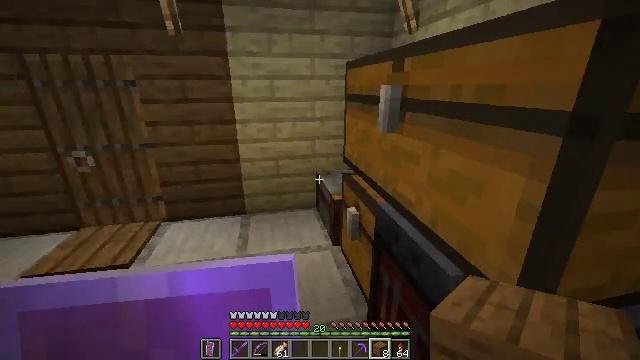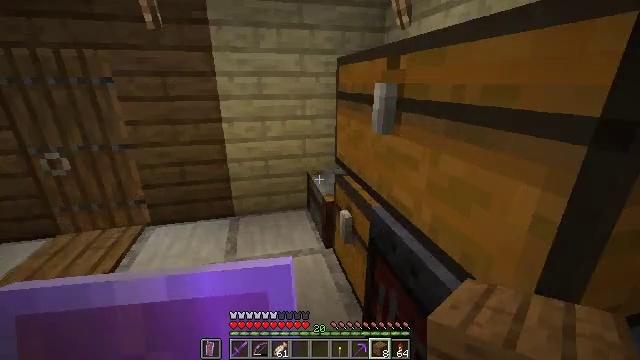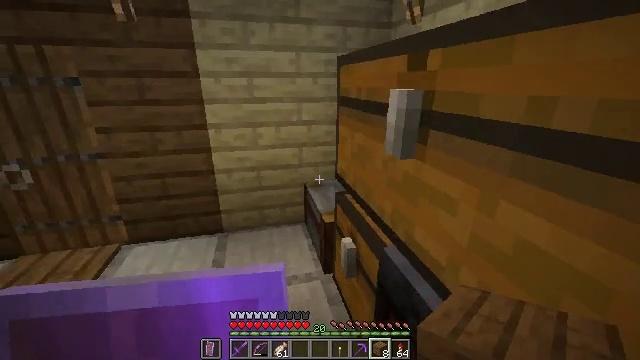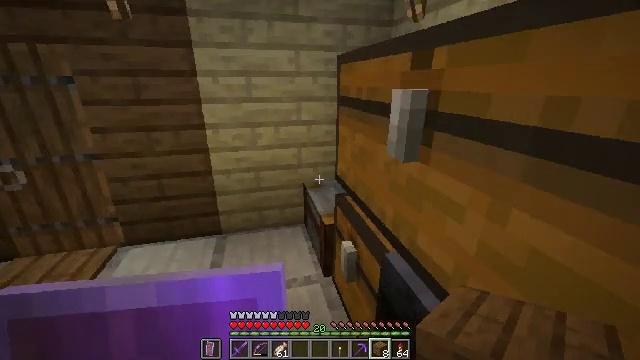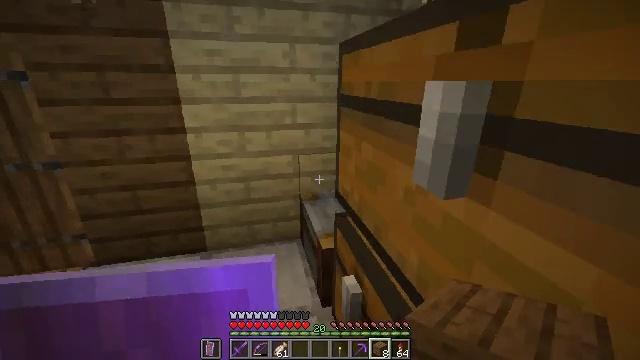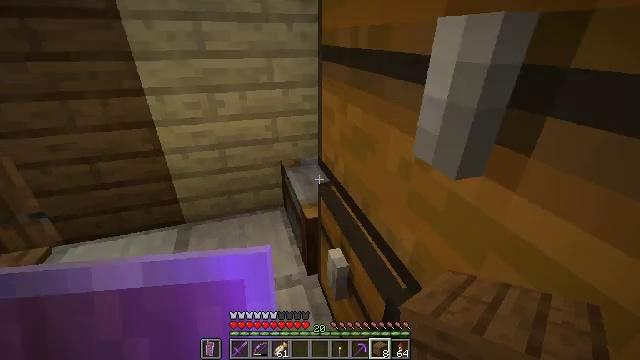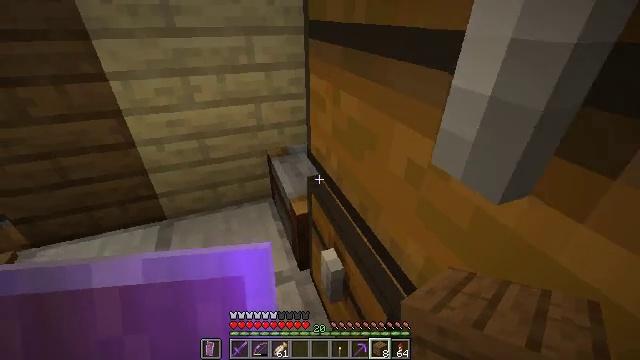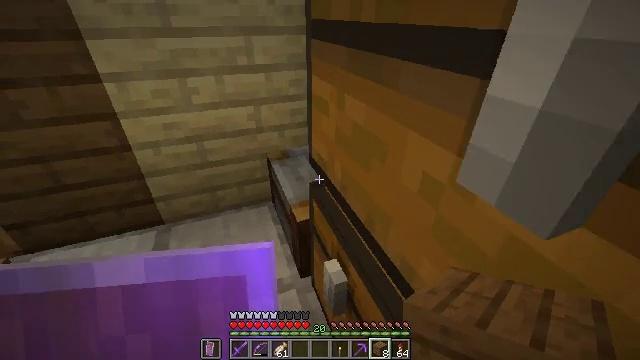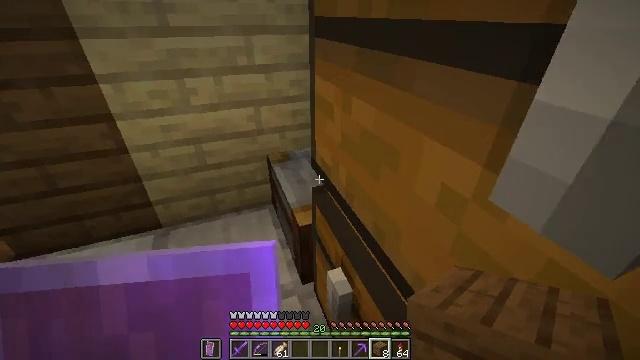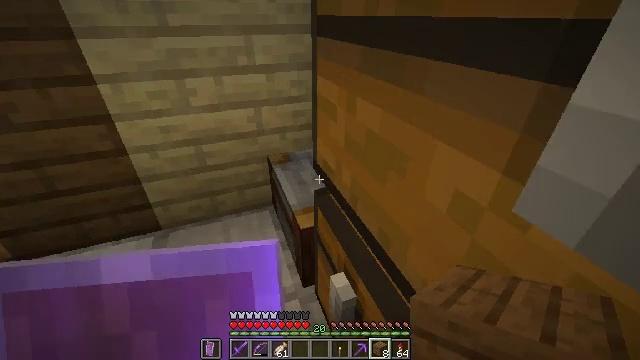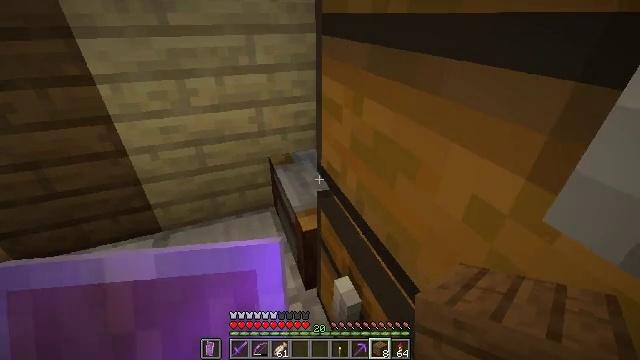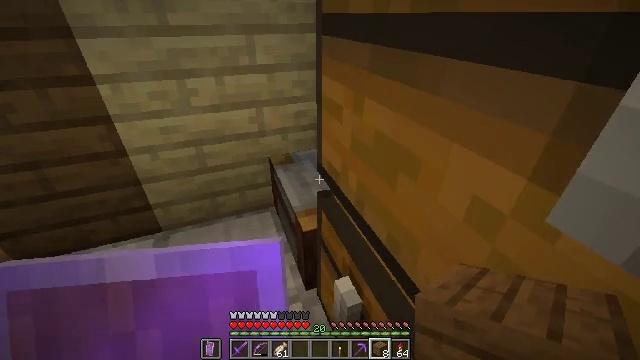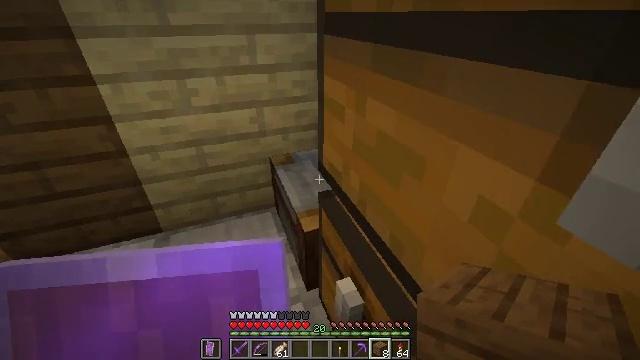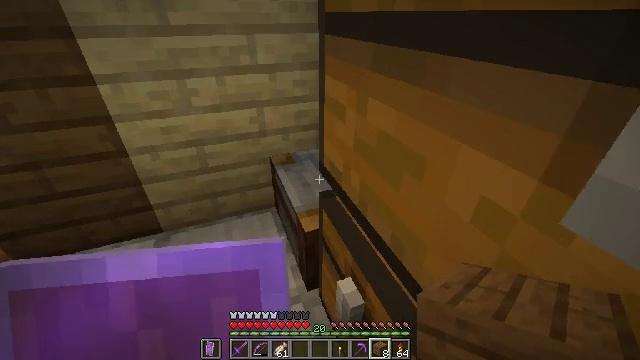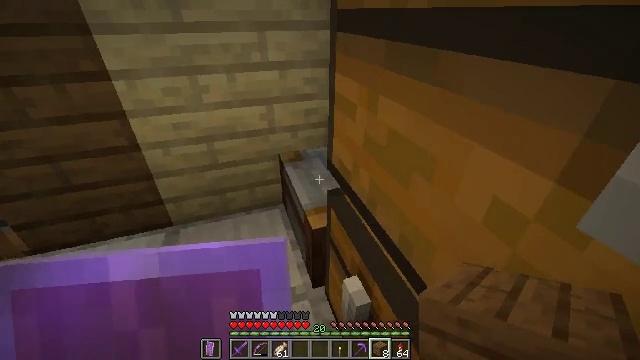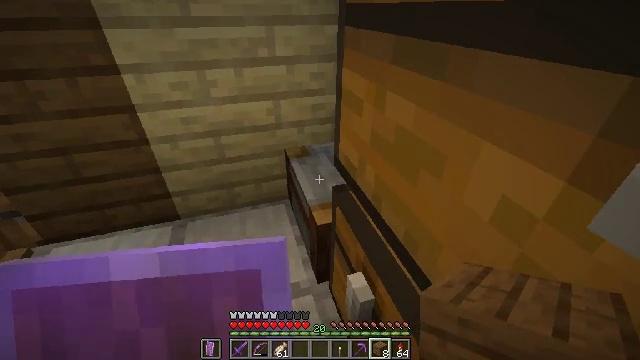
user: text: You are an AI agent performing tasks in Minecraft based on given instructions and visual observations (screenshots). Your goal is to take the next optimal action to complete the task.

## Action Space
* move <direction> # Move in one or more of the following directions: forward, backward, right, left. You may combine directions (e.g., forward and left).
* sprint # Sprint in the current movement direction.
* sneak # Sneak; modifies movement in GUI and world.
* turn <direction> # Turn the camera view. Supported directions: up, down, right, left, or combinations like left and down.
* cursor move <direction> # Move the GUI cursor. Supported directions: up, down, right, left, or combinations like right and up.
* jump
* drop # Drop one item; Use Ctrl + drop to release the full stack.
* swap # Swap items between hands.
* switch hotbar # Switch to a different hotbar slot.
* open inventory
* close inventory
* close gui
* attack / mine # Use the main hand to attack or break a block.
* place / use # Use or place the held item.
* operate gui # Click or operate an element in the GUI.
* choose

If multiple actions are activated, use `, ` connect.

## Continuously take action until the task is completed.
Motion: motion action
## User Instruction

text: Craft a spruce trapdoor using spruce planks in the crafting table.
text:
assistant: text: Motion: move forward, turn right
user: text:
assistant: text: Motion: move forward
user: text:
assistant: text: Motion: move forward
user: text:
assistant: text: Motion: move forward
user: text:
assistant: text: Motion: move forward, turn right and down
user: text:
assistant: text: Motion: turn right and down
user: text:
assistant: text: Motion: no_op
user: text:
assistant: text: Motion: no_op
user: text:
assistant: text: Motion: no_op
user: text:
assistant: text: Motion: no_op
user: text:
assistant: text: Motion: no_op
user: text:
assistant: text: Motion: no_op
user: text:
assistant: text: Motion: no_op
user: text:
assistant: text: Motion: turn left
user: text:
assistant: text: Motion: turn left
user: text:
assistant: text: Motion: no_op
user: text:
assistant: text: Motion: use / place
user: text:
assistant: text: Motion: use / place
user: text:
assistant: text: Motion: use / place
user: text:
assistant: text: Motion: use / place
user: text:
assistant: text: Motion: no_op
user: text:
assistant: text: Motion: no_op
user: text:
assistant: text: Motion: no_op
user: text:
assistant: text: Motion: no_op
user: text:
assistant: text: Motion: no_op
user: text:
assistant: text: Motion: no_op
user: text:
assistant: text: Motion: no_op
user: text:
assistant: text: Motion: no_op
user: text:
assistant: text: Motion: no_op
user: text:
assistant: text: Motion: no_op